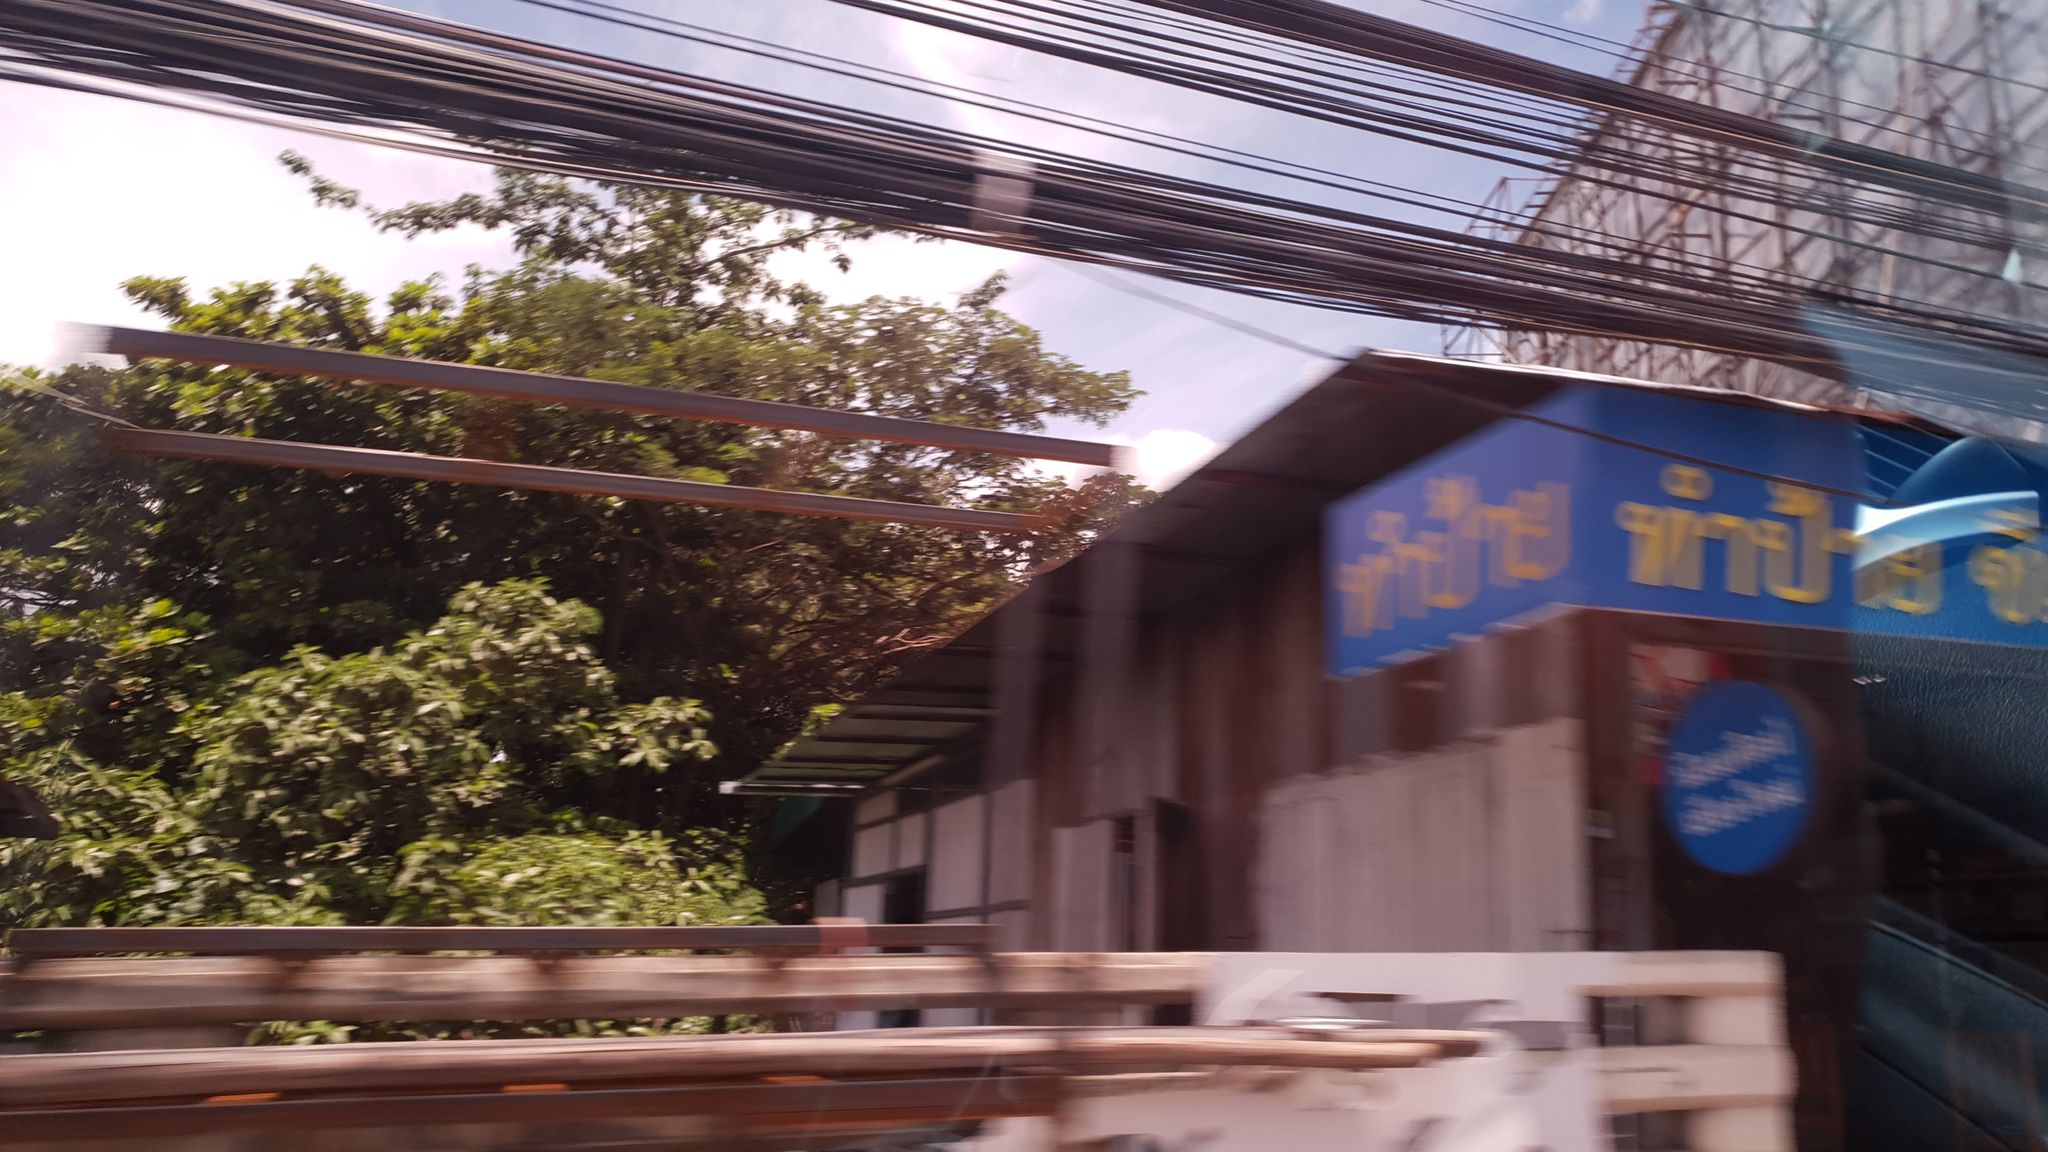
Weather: clear
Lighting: day
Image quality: good
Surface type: walking surface
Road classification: secondary
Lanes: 4, 6
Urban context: semi-dense urban cluster
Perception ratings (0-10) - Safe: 1.57, Lively: 2.1, Beautiful: 6.47, Boring: 5.78, Depressing: 6.59, Wealthy: 3.86